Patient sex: M
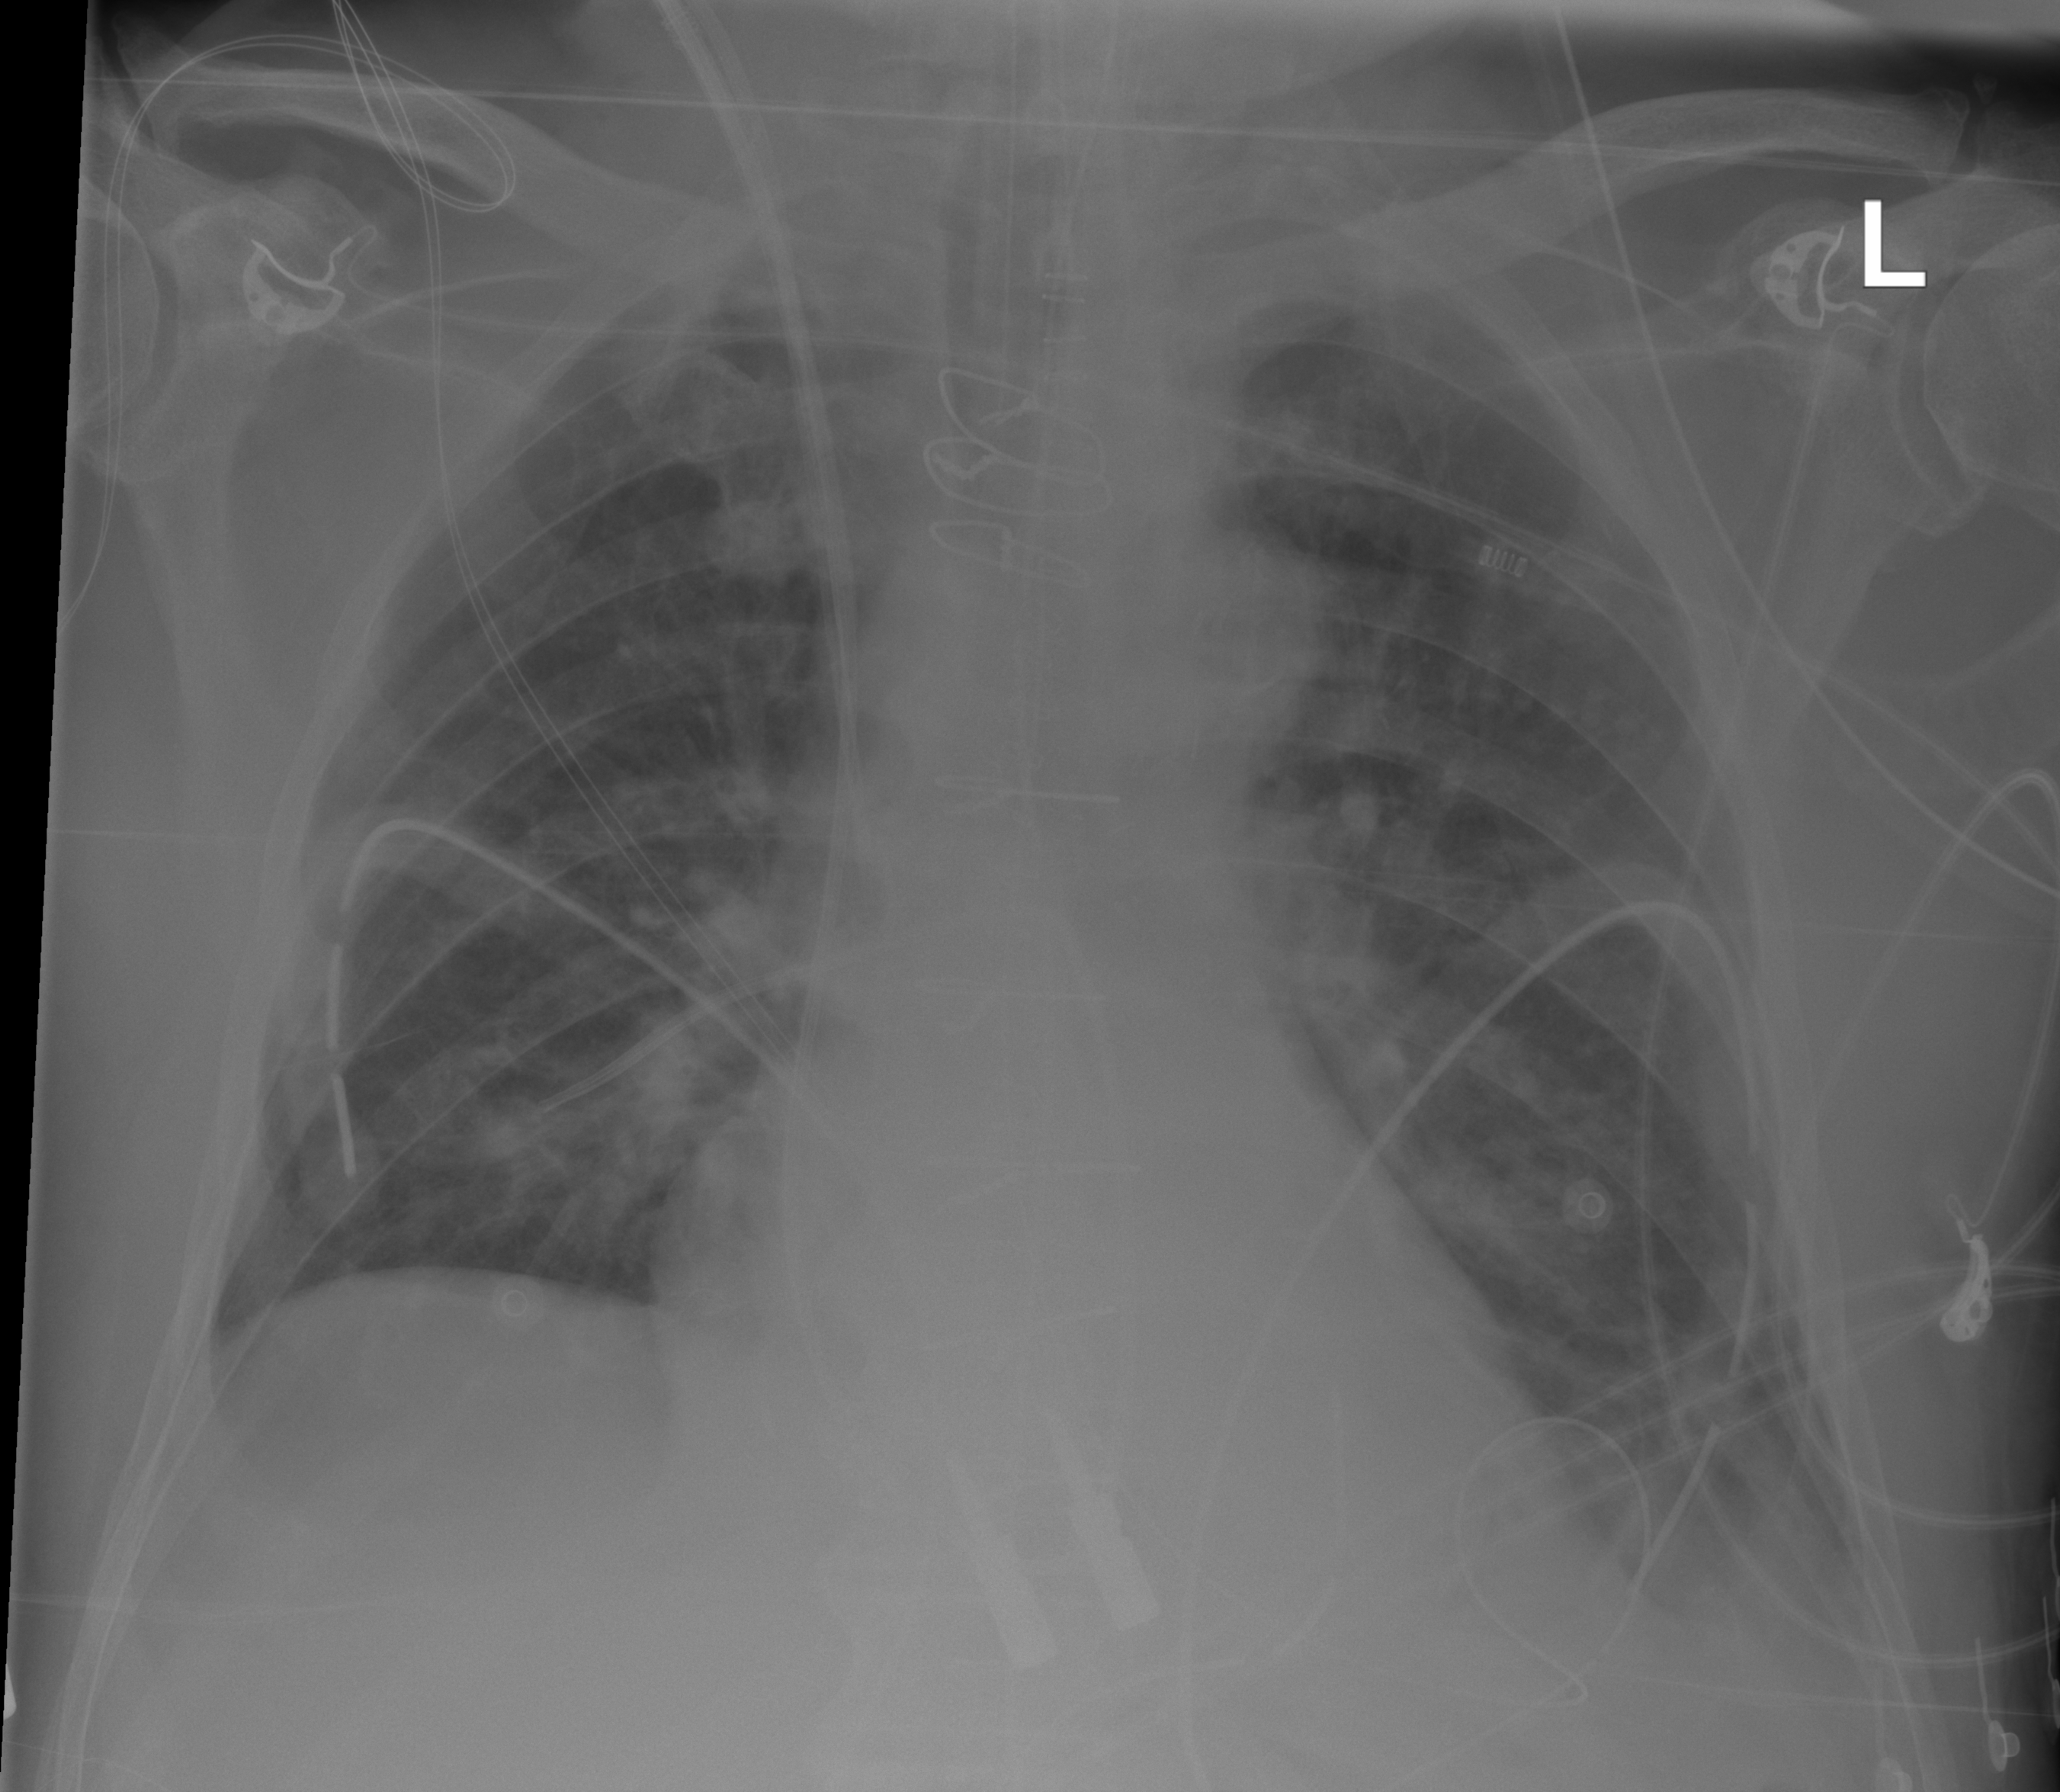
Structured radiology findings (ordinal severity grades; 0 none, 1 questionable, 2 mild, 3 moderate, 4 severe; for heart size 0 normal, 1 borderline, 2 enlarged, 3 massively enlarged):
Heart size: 0
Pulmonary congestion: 2
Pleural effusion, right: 0
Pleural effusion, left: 2
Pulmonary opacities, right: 0
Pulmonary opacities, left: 0
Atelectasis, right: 0
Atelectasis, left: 2